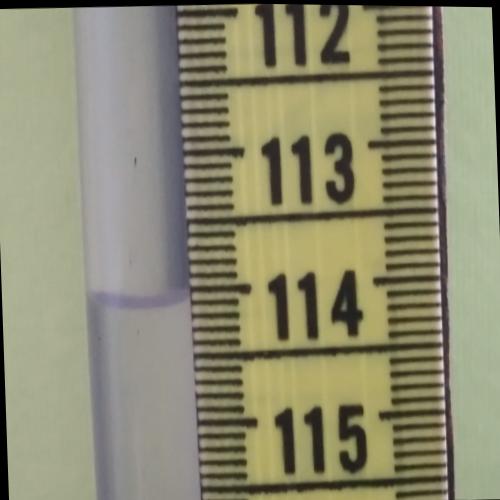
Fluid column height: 114.1 cm